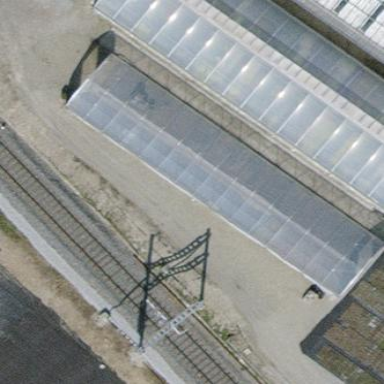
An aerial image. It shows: Greenhouse.